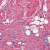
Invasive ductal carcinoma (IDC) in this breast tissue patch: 1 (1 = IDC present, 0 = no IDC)